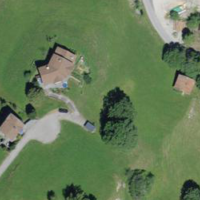
EUNIS habitat code: 24
Species observed at this site:
Melitaea cinxia
Hamearis lucina
Erynnis tages
Erebia medusa
Melitaea athalia
Lysandra bellargus
Cupido minimus
Lasiommata maera
Callophrys rubi